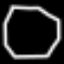
Label: octagon